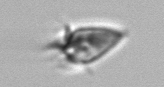
Label: Paratontonia_gracillima